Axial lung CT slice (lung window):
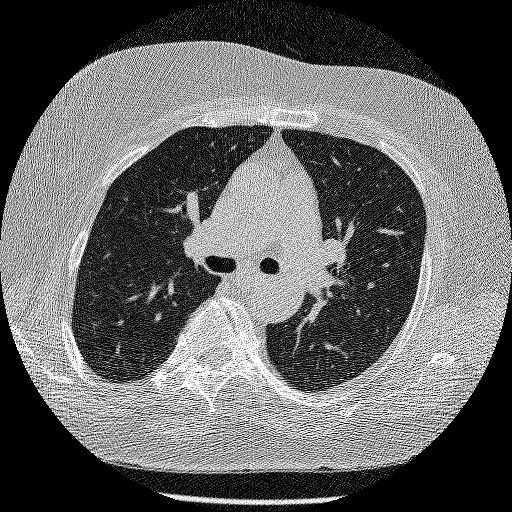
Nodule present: no